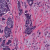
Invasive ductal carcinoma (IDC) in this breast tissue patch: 0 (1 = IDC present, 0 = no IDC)